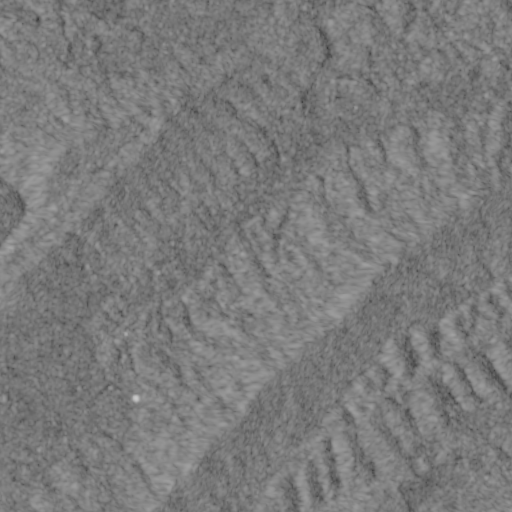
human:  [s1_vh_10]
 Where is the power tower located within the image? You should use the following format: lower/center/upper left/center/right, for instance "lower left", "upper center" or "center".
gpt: The power tower is located in the upper right of the image.
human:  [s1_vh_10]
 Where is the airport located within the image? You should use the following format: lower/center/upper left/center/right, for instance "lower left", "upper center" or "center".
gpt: There is no airport in the image.

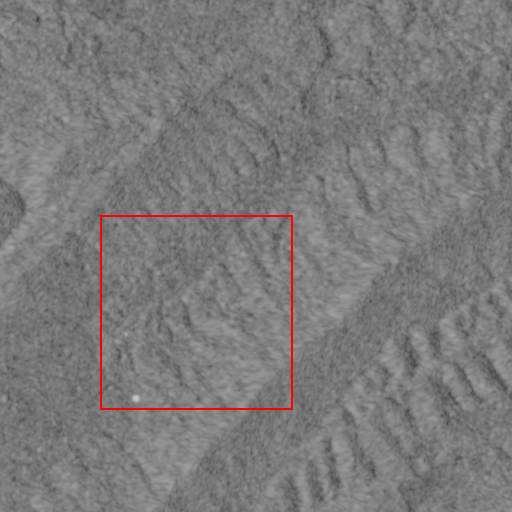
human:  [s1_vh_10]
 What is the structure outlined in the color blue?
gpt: There is no blue outline.
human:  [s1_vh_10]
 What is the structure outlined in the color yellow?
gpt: There is no structure outlined in yellow.